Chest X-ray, PA view. Patient: 64 years old, sex F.
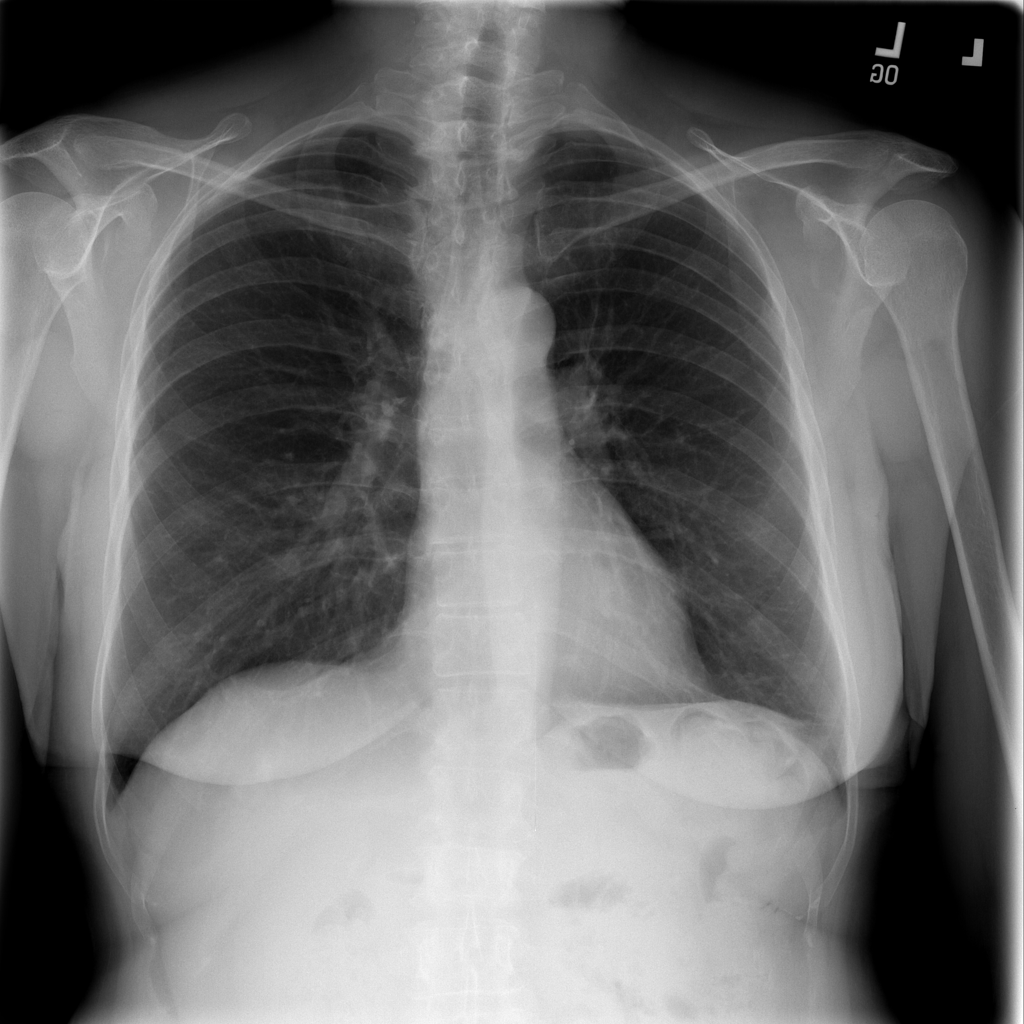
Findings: No Finding